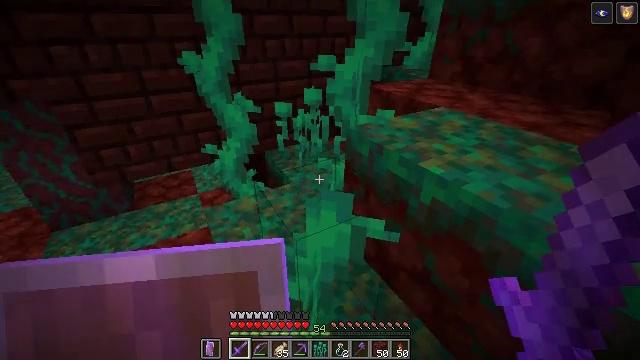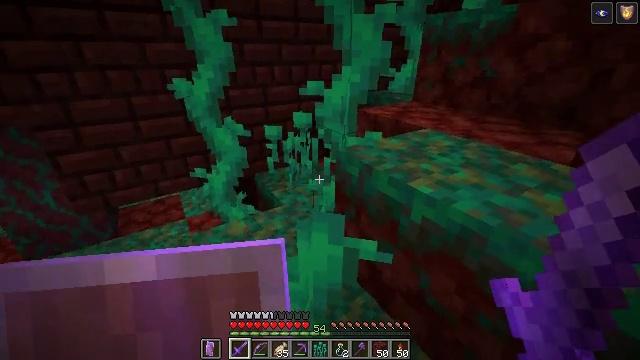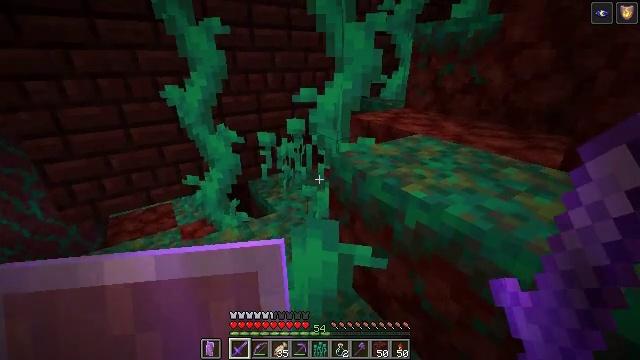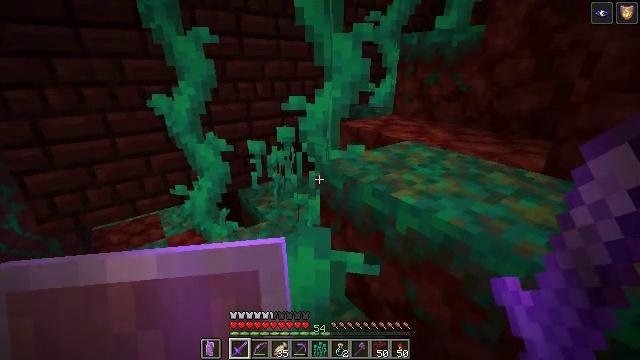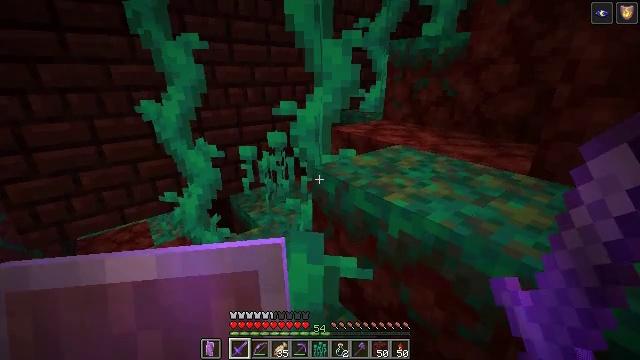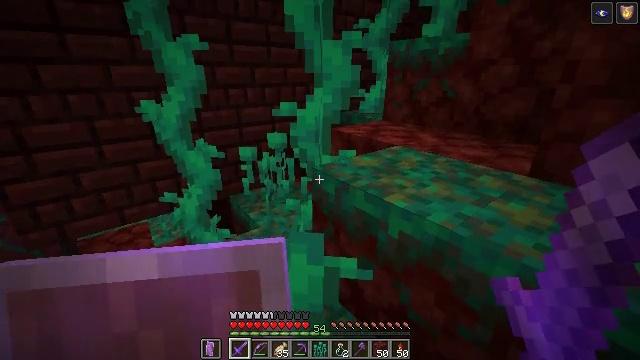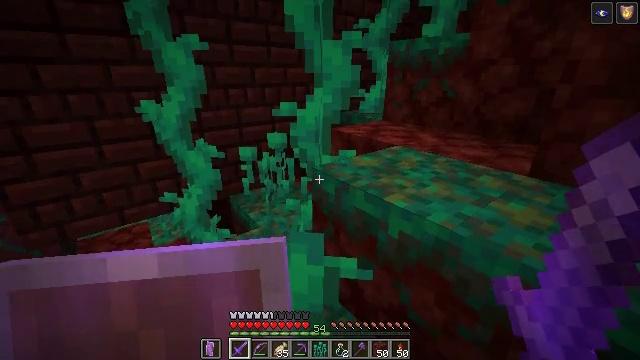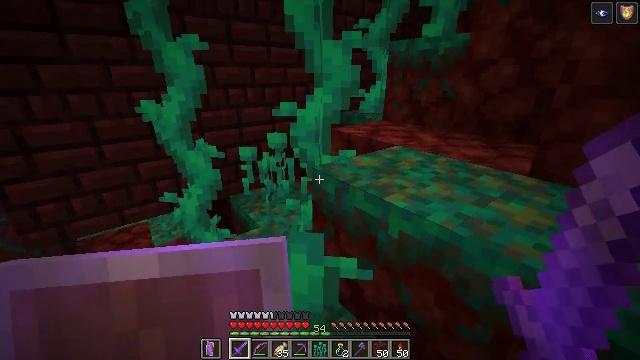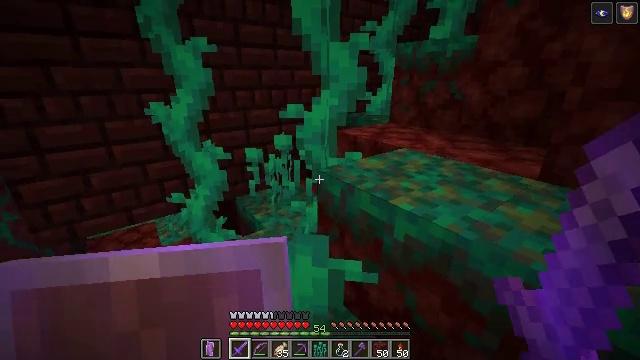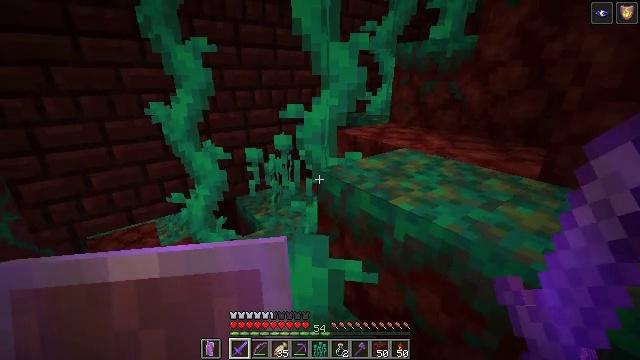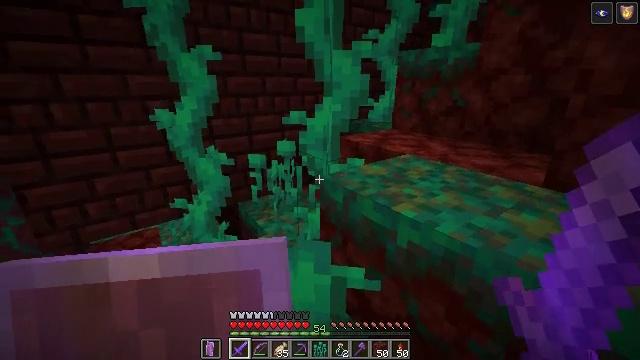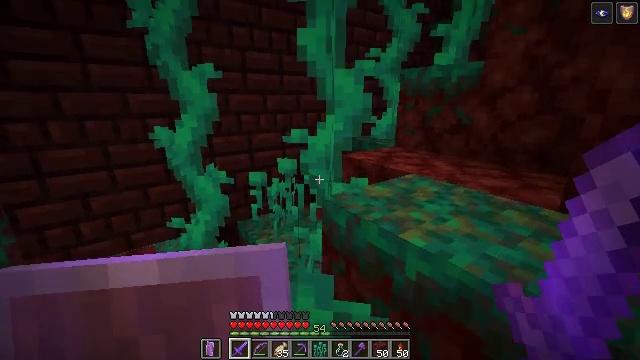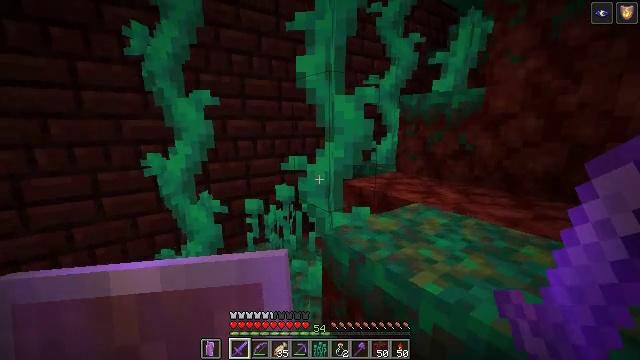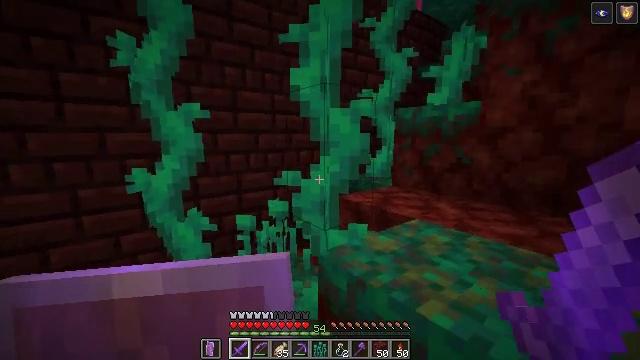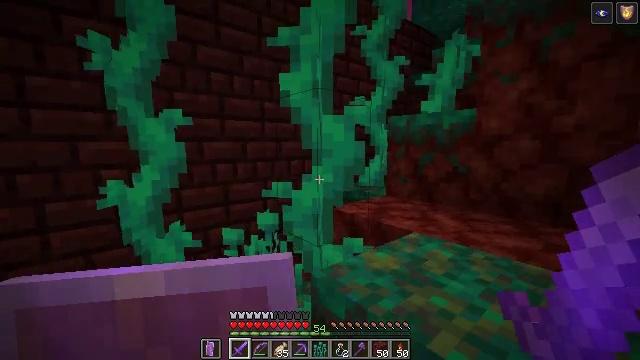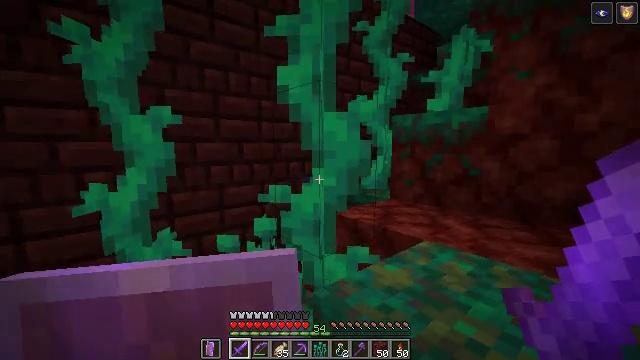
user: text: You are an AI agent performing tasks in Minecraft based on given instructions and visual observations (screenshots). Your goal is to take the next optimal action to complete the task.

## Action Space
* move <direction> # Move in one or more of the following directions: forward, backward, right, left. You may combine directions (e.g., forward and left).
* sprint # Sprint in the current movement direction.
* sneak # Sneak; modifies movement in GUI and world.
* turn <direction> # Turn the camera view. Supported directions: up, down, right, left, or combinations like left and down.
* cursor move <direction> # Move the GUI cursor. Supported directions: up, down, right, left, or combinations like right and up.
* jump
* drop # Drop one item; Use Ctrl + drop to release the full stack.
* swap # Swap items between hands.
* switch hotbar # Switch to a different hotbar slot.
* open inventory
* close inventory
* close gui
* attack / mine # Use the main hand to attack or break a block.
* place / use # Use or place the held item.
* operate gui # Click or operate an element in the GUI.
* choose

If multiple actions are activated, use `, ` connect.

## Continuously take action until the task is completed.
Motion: motion action
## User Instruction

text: Collect twisting vines by attacking the plant.
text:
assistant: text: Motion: turn right and up
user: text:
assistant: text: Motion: turn right and up
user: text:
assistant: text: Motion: turn right and up
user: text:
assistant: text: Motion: turn right and up
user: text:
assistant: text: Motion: no_op
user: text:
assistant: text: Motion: no_op
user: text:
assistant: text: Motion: no_op
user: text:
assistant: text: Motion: turn left
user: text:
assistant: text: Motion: no_op
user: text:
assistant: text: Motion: turn up
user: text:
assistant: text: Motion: move forward, turn up
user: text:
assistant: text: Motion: move forward, turn up
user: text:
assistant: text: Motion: move forward, turn right and up
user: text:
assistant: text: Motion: move forward, turn right and up
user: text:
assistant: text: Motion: move forward
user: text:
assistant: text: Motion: attack / mine
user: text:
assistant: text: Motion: attack / mine
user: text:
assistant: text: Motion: attack / mine
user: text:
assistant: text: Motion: no_op
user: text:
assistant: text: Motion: no_op
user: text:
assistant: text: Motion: no_op